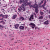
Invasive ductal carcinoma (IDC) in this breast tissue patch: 0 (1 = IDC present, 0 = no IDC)